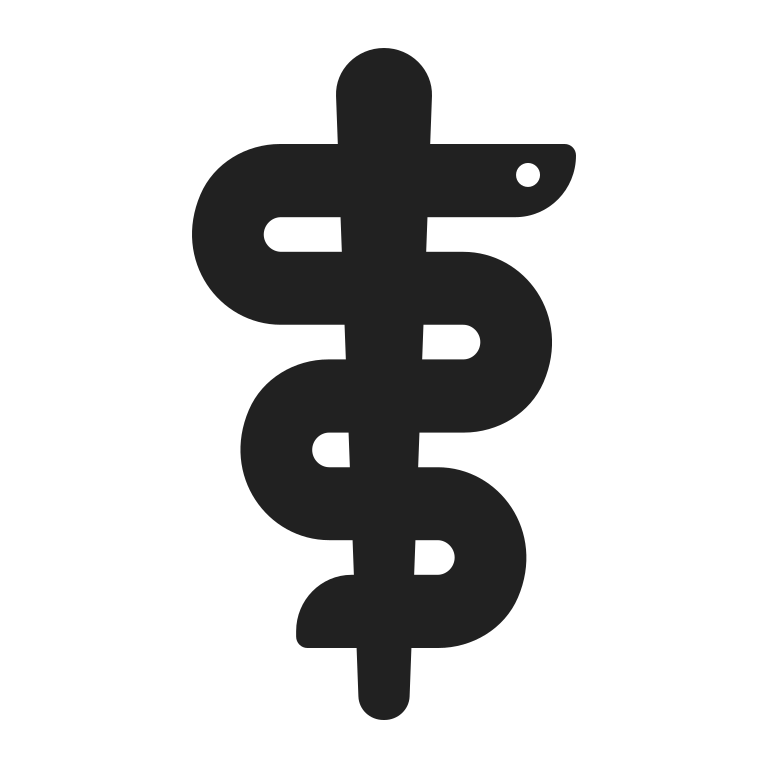
medical symbol high contrast